五年级 · 算术
算一算, 连一连。

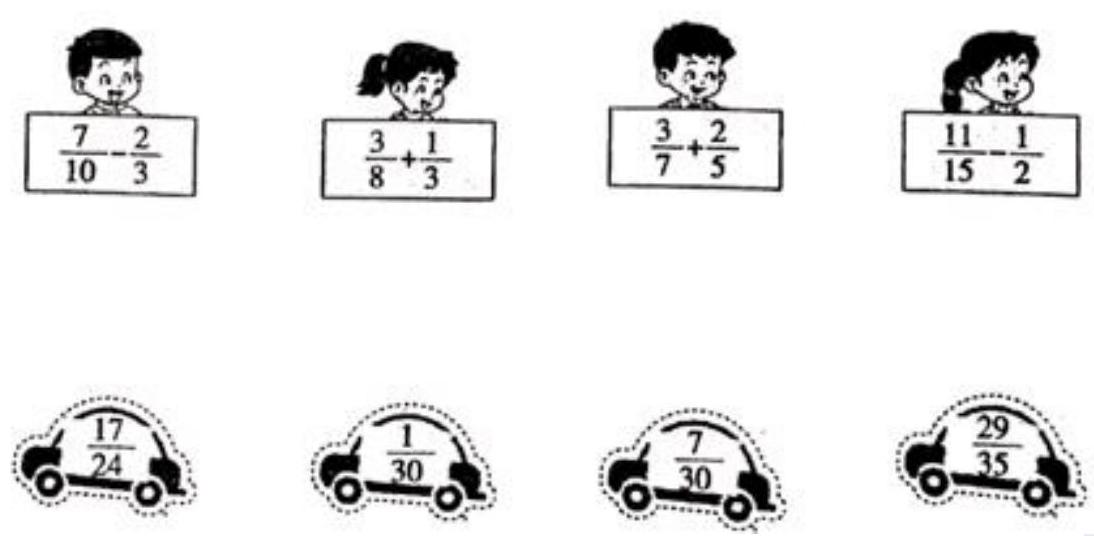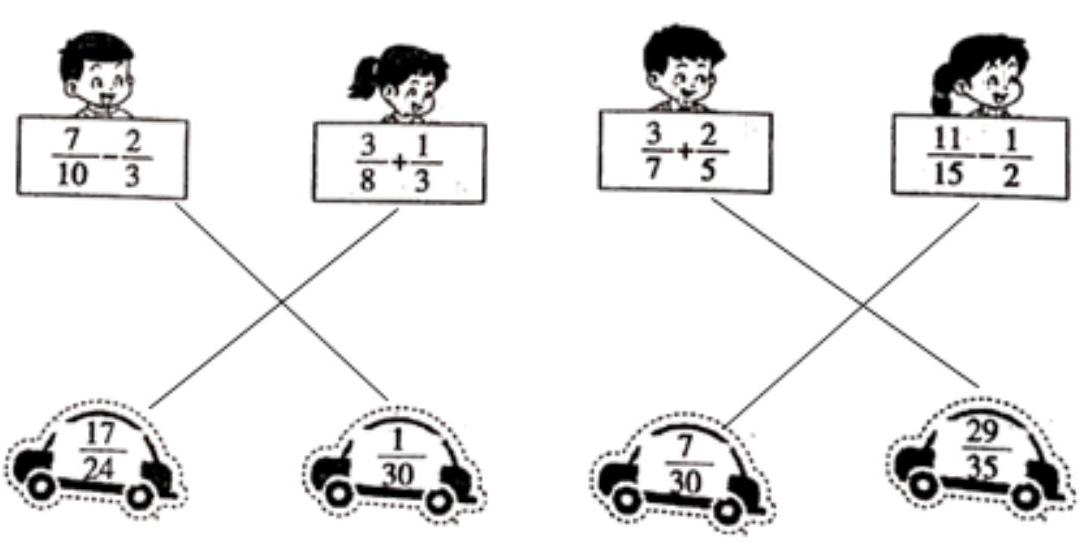
答案: 